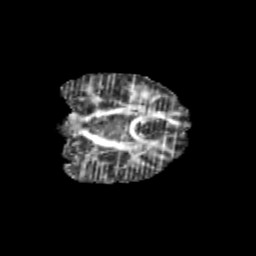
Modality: FA
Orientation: coronal
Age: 12
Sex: female
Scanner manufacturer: siemens
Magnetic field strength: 3 T
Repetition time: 3.8 s
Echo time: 0.07 s